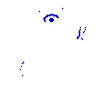
Particle: electron